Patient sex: F
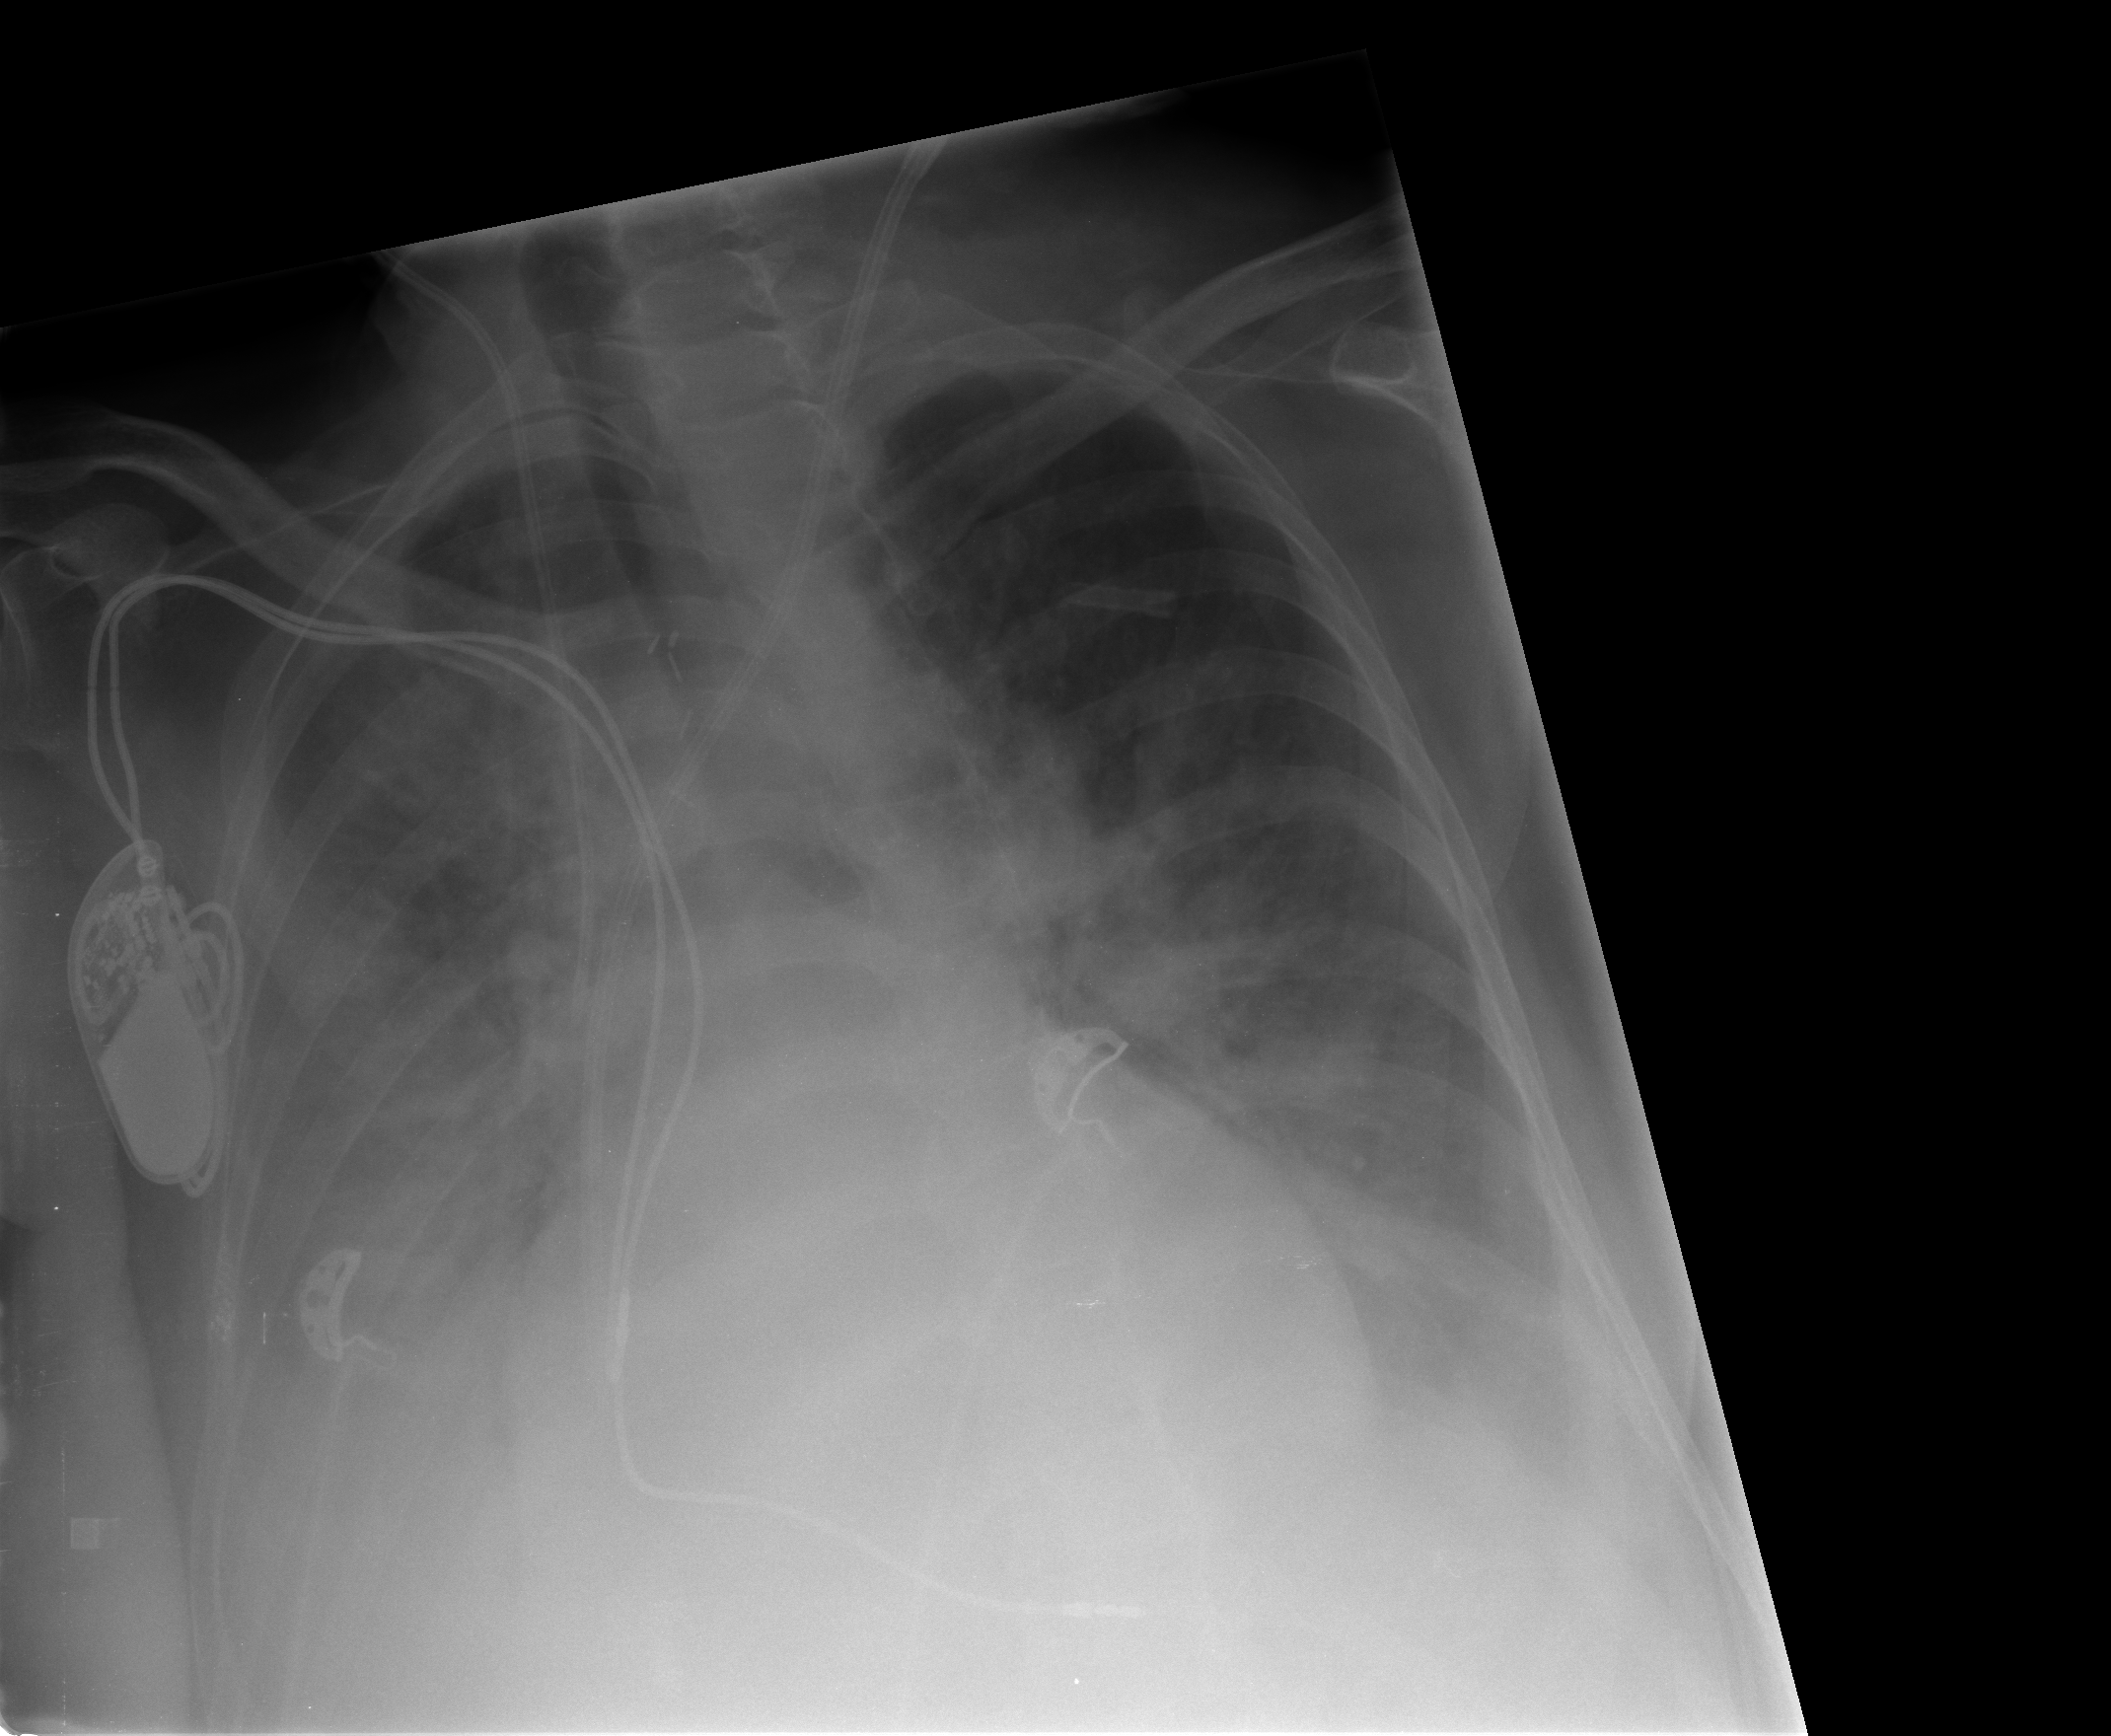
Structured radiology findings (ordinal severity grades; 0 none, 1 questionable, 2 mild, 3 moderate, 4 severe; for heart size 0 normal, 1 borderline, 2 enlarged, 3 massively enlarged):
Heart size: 2
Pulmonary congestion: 3
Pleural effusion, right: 2
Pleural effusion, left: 2
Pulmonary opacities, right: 0
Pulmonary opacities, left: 0
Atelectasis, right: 2
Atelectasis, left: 2